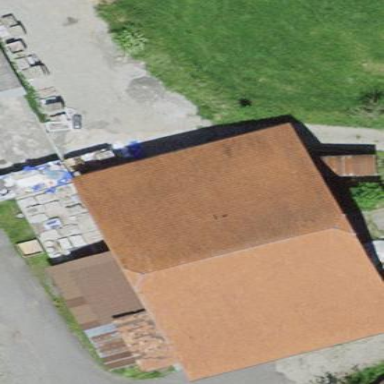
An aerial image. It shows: Building.